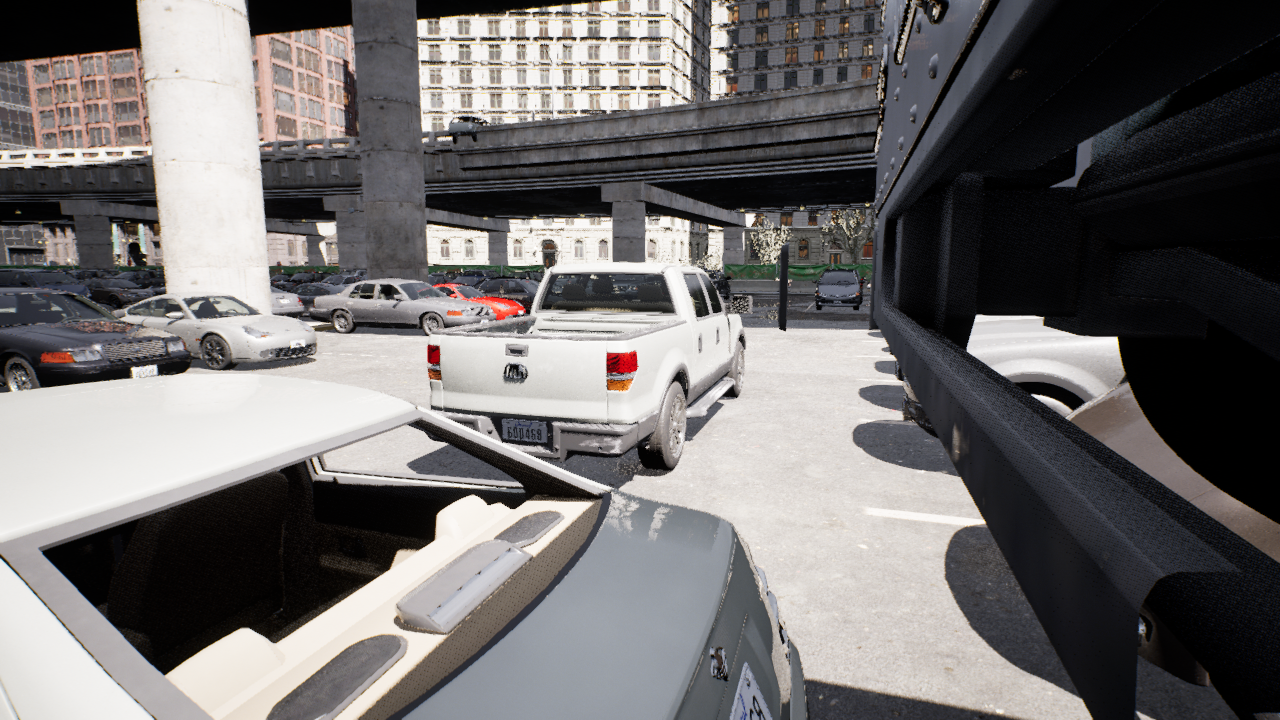
Venue: arterial
Lighting: clear day
Vehicle rig: pickup